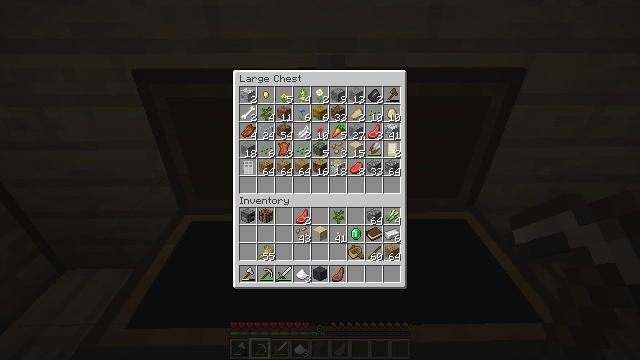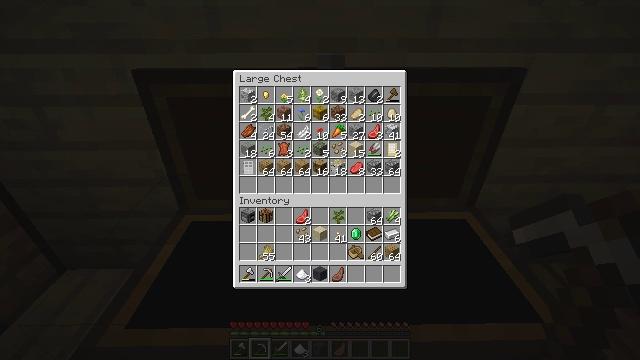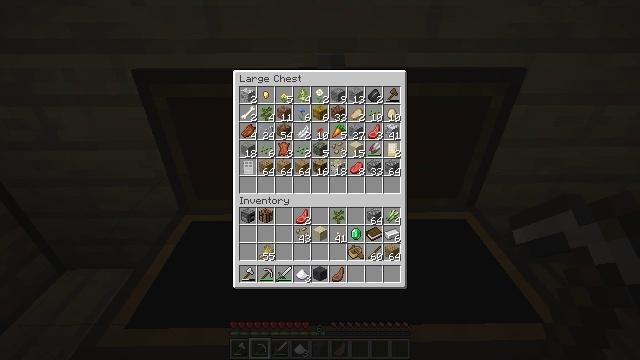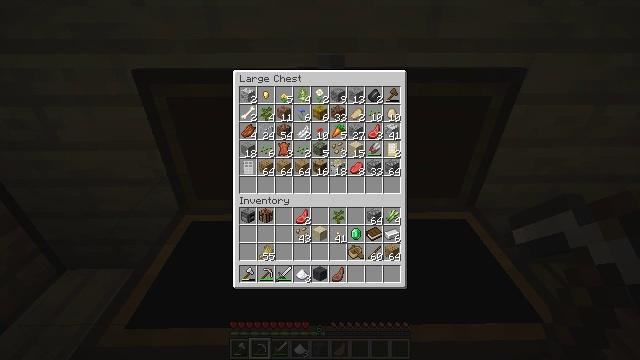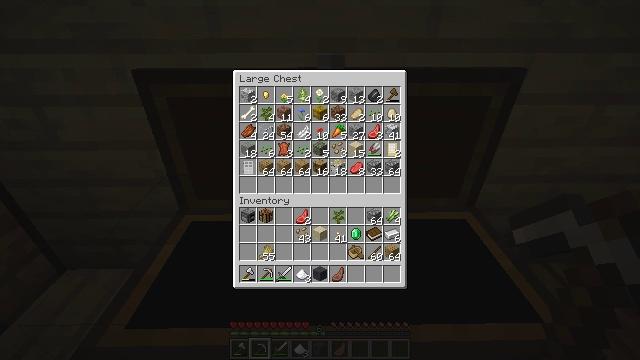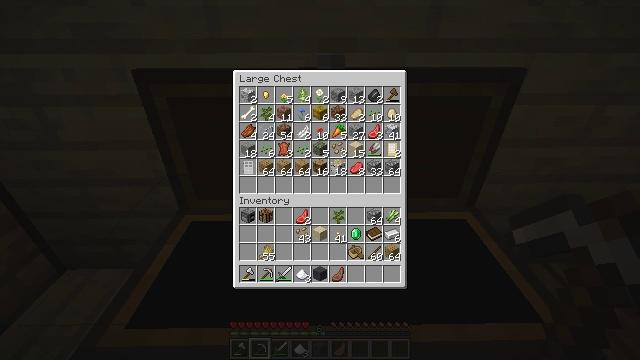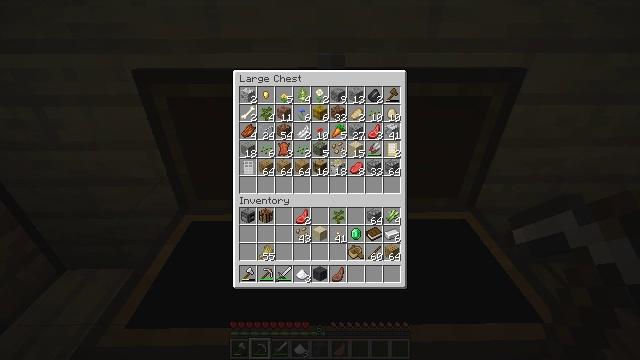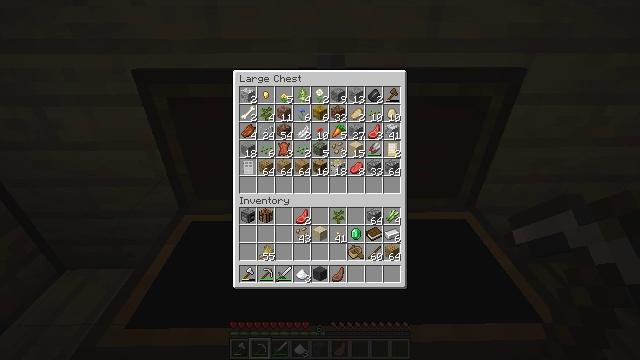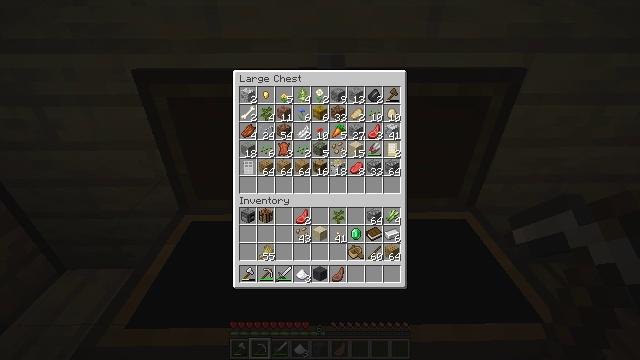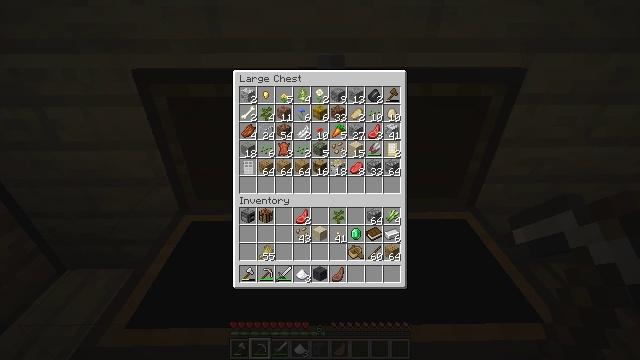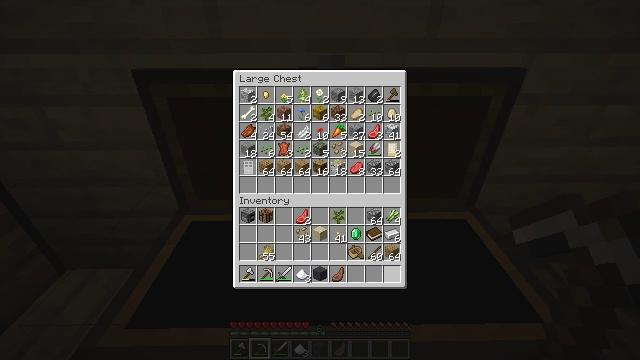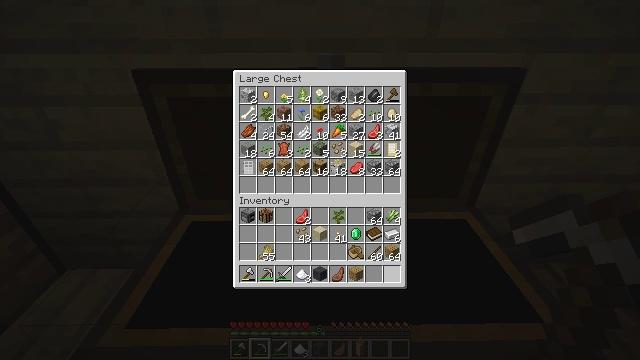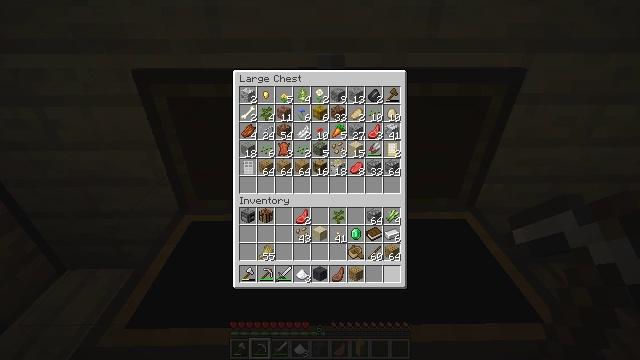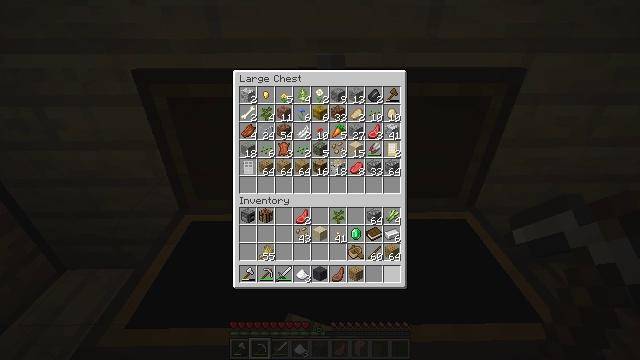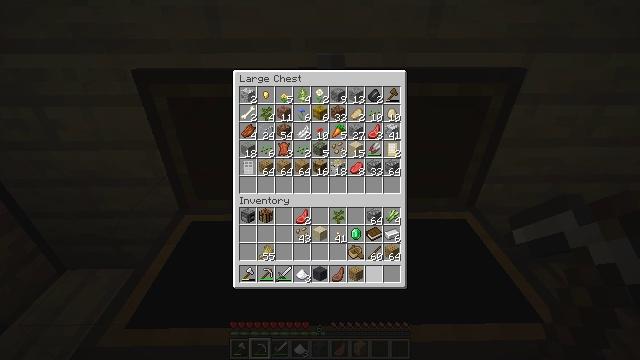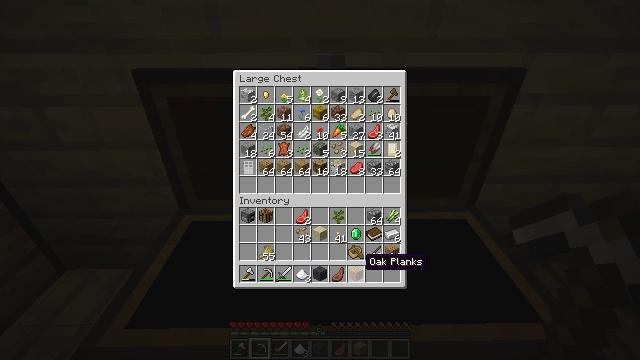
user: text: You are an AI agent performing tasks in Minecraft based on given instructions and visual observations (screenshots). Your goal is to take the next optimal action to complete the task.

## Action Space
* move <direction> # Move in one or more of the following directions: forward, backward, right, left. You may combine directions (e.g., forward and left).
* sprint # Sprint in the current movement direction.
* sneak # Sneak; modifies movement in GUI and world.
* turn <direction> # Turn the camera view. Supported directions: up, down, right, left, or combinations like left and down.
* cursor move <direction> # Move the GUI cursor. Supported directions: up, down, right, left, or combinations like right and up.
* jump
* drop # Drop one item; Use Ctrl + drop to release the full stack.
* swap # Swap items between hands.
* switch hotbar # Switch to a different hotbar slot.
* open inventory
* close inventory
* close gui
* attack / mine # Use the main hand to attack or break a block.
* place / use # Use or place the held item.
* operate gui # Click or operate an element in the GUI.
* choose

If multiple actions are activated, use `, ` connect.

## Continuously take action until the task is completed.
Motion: motion action
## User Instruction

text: Remove a cooked porkchop from the inventory.
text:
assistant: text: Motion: no_op
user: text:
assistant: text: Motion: no_op
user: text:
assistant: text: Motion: cursor move left
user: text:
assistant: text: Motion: cursor move left
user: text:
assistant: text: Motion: no_op
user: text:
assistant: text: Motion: no_op
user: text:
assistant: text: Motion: no_op
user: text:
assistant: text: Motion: no_op
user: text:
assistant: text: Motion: no_op
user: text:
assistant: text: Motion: cursor move left
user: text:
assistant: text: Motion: no_op
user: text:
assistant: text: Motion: no_op
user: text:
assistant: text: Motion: no_op
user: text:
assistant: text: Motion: cursor move left
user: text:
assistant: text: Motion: cursor move left
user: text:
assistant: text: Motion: no_op
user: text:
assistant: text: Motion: cursor move left
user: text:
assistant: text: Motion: no_op
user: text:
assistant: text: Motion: no_op
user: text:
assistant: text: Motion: no_op
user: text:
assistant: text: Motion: no_op
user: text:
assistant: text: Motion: no_op
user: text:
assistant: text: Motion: no_op
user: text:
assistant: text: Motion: no_op
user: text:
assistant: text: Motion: cursor move left
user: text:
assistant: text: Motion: no_op
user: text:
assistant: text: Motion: no_op
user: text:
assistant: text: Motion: no_op
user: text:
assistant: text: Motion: no_op
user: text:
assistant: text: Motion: no_op